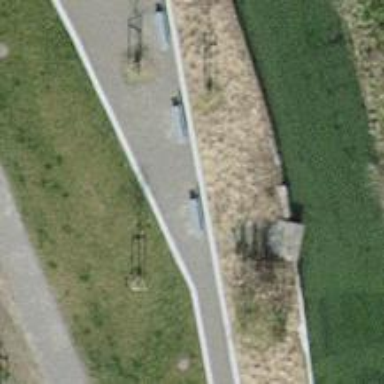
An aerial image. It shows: Brown bench.